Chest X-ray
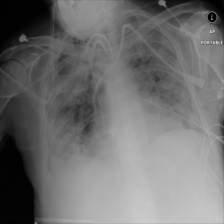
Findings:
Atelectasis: negative
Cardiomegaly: negative
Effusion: positive
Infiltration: negative
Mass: negative
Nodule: negative
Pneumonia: negative
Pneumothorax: negative
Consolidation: negative
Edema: negative
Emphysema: negative
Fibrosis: negative
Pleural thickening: negative
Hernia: negative